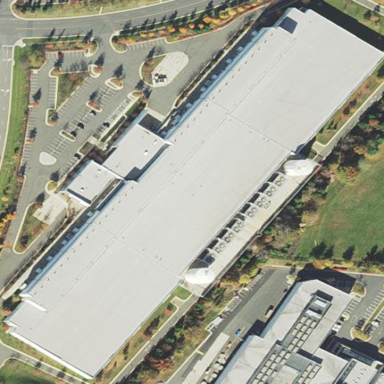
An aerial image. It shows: Data center building.